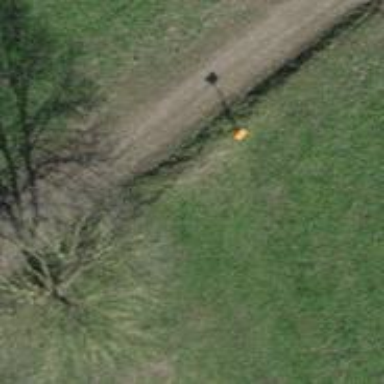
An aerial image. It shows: Pipeline marker.